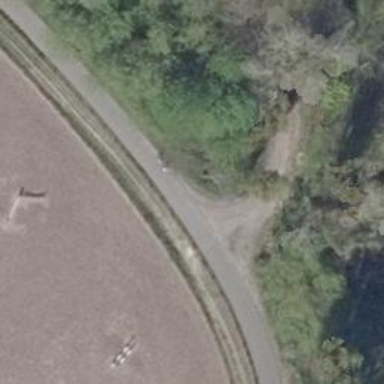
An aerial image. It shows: Asphalt bridleway.